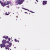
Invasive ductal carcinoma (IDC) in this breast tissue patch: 0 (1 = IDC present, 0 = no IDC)